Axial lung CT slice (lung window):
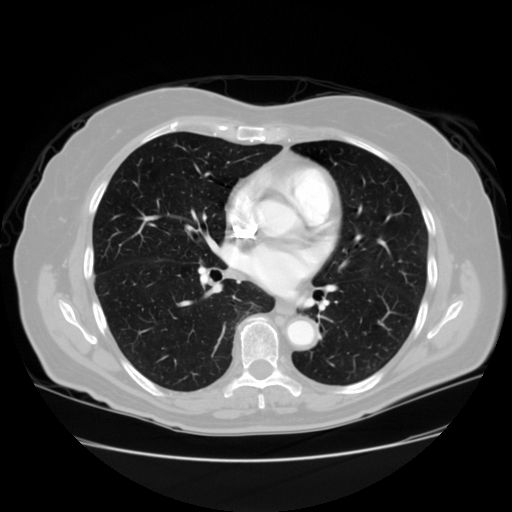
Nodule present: no